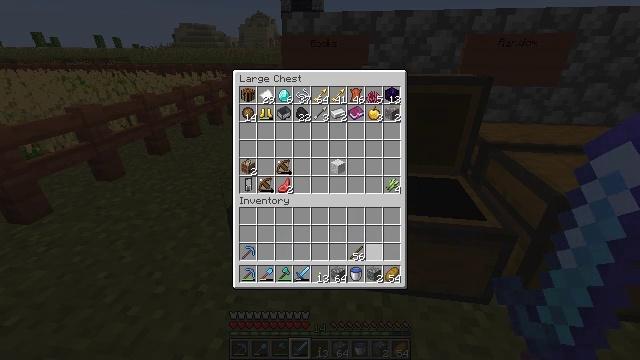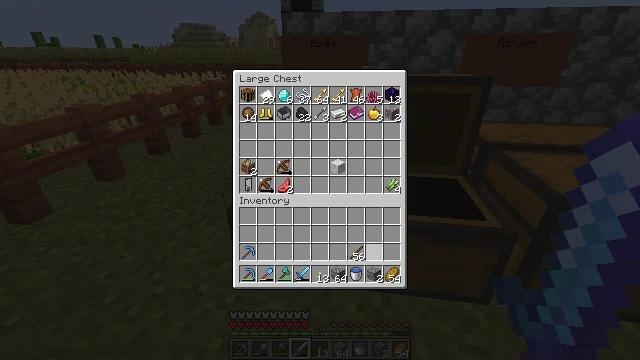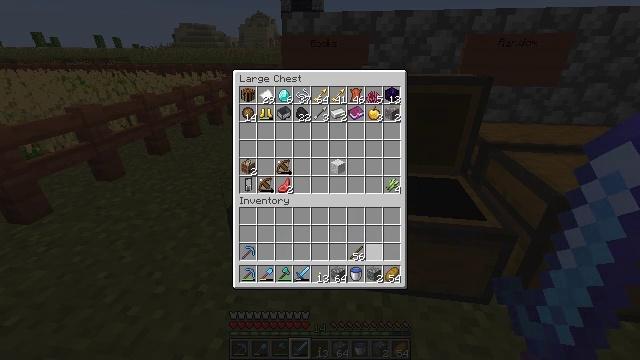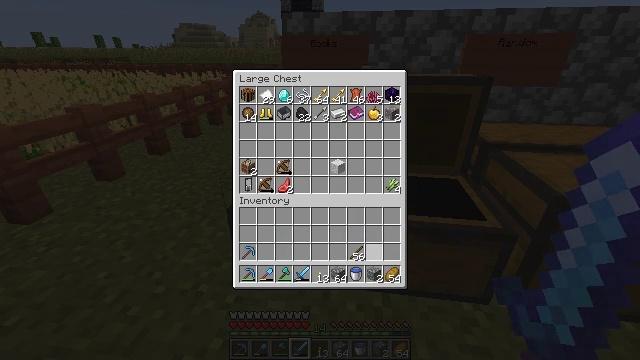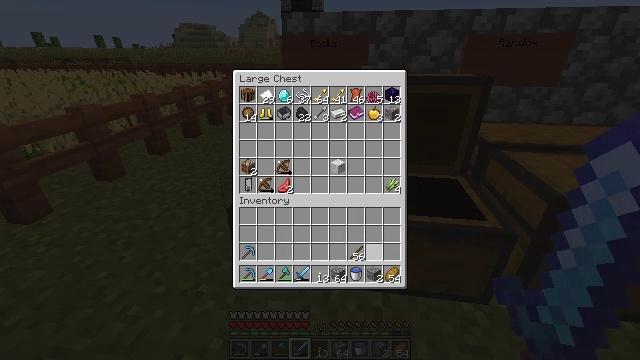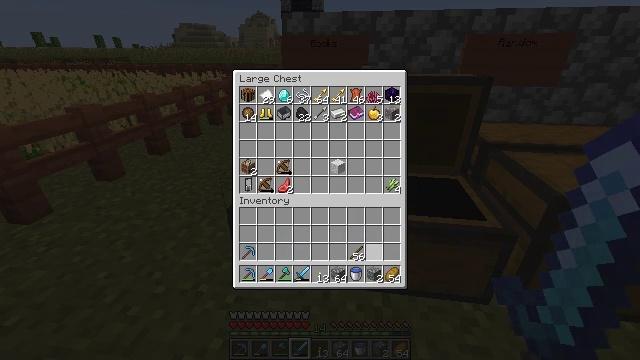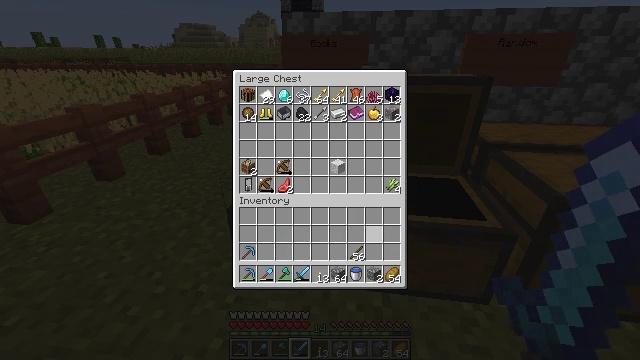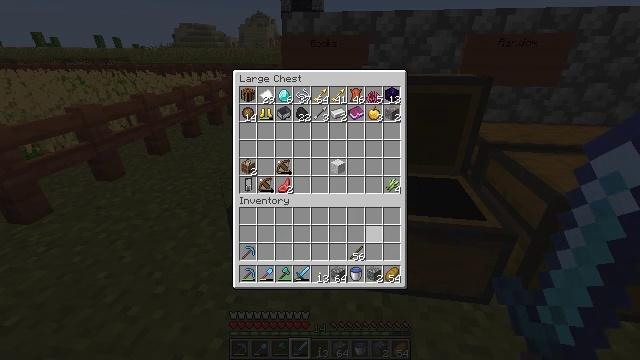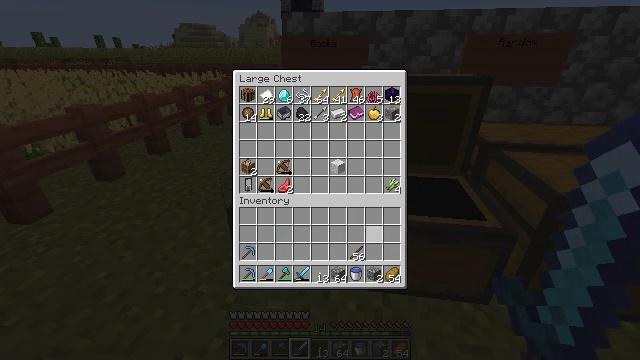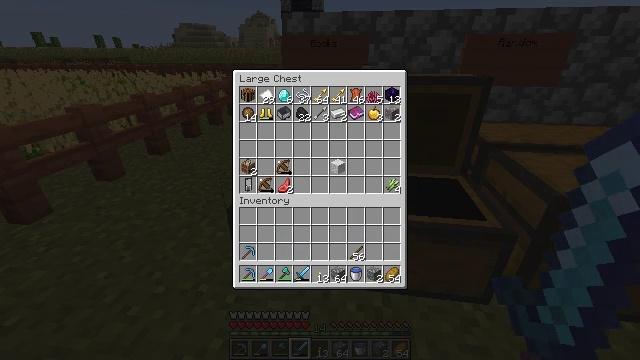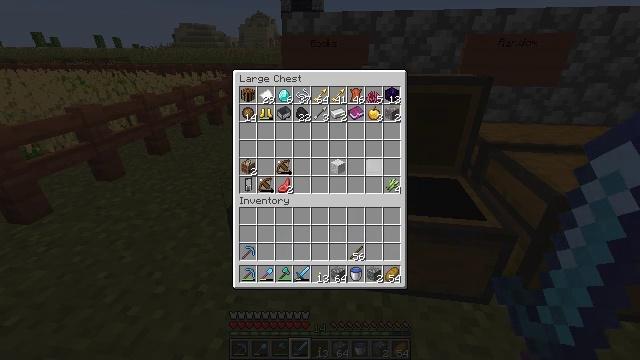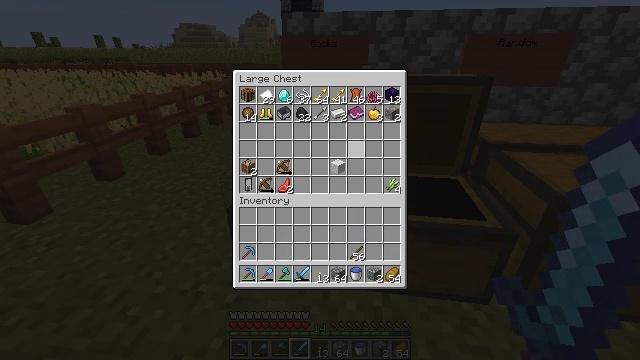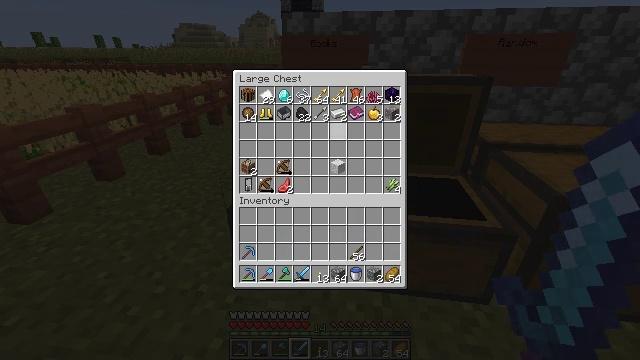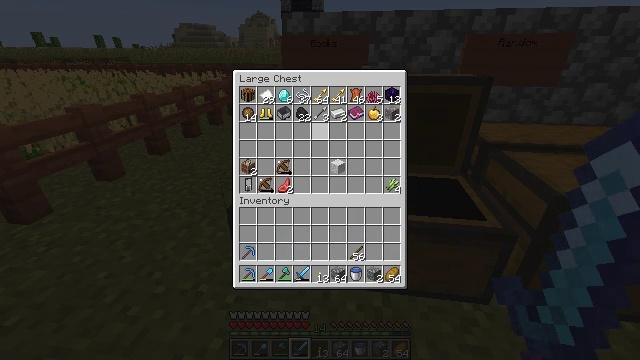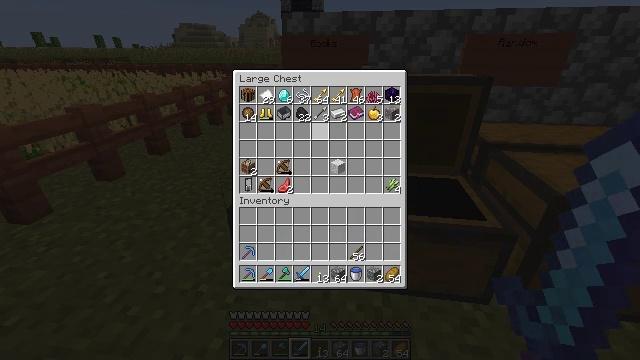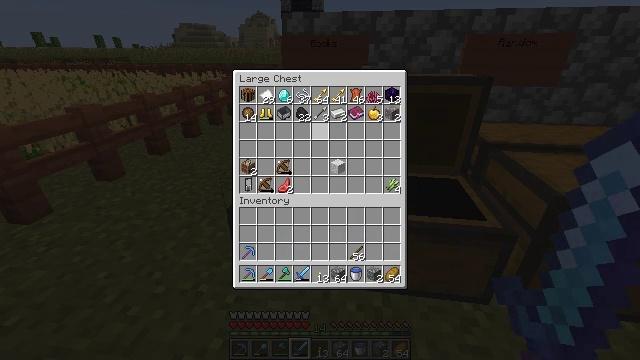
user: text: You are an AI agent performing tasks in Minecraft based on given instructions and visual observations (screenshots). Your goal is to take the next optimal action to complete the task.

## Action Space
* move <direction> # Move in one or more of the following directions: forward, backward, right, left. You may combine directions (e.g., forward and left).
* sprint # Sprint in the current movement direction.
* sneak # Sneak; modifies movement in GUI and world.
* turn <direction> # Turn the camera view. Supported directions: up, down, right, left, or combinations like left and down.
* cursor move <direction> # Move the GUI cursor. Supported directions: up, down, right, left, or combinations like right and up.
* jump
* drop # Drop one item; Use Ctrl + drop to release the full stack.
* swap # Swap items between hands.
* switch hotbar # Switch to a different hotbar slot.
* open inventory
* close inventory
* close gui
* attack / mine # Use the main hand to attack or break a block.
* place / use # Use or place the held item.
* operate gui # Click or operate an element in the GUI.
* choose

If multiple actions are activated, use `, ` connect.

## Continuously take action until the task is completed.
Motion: motion action
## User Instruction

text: Access the crafting table and make a brewing stand.
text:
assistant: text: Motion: no_op
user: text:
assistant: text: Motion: no_op
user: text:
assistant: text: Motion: no_op
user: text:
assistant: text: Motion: no_op
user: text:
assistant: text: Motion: no_op
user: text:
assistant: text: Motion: no_op
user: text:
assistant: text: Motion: no_op
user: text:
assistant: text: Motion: cursor move up
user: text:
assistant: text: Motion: cursor move up
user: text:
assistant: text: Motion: cursor move up
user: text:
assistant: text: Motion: cursor move left and up
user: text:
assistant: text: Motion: cursor move left and up
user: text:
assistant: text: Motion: cursor move left and up
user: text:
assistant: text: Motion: no_op
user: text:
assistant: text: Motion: no_op
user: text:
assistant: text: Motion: no_op
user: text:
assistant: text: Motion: sneak
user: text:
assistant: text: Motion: sneak
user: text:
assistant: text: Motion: sneak, cursor move left
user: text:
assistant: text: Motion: sneak, operate gui
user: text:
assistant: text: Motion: sneak, operate gui
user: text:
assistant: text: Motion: sneak, operate gui
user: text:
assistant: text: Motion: sneak
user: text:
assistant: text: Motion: sneak
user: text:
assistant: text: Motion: sneak
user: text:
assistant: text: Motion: sneak, cursor move down
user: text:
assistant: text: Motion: sneak, cursor move down
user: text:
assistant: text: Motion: cursor move right and down
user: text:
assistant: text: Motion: cursor move right and down
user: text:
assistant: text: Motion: cursor move right and down